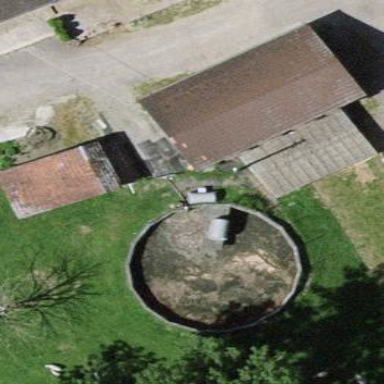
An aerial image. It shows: Garage.